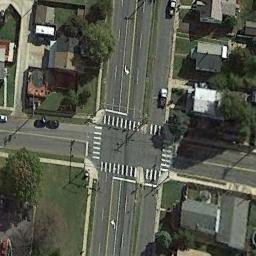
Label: intersection